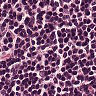
Metastatic tissue present: no